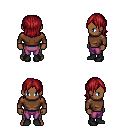
a pixel art fantasy rpg character, male body template, human, dark skin, brown long-sleeve shirt, magenta pants, brunette long bangs hairstyle, black shoes, four views (front, back, left, right), 2x2 character sprite sheet, small pixel art, hard edges, no anti-aliasing